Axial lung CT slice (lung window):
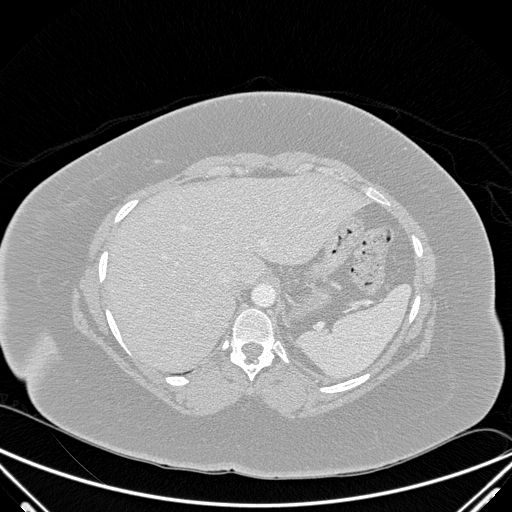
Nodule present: no